Question: I need to write a code that reads a txt file (containing 2 columns, the 1st column is int type, the second one is double type)
13 2.7
42 3.1
78 1.6
37 7.8
17 2.7
then prints out a table look like this:
1 | 13 | 2.7
2 | 42 | 3.1
3 | 78 | 1.6
4 | 37 | 7.8
5 | 17 | 2.7
But after running the code, the out put is like:

I dont understand why this happen. Could someone please show me where i did wrong? Thank you. Here is the code:
'''
#include <iostream>
#include <fstream>
#include <string>
#include <iomanip>
using namespace std;
int main()
{
ifstream in_file;
string filename;
const int NUM_LINES = 10;
const int NUM_COLUMNS = 2;
const int COLUMN_WIDTH = 10;
cout << "In order to process, please enter the file name: ";
cin >> filename;
in_file.open(filename.c_str());
if (!in_file.is_open())
{
cout << "Cannot open file" << endl;
}
else
{
for (int k = 0; k < NUM_LINES; ++k)
{
int intValue;
double doubleValue;
in_file >> intValue >> doubleValue;
cout << setw(COLUMN_WIDTH) << (k + 1) << " | ";
cout << setw(COLUMN_WIDTH) << intValue << " | ";
cout << setw(COLUMN_WIDTH) << doubleValue << endl;
}
}
system("pause");
return 0;
}
'''
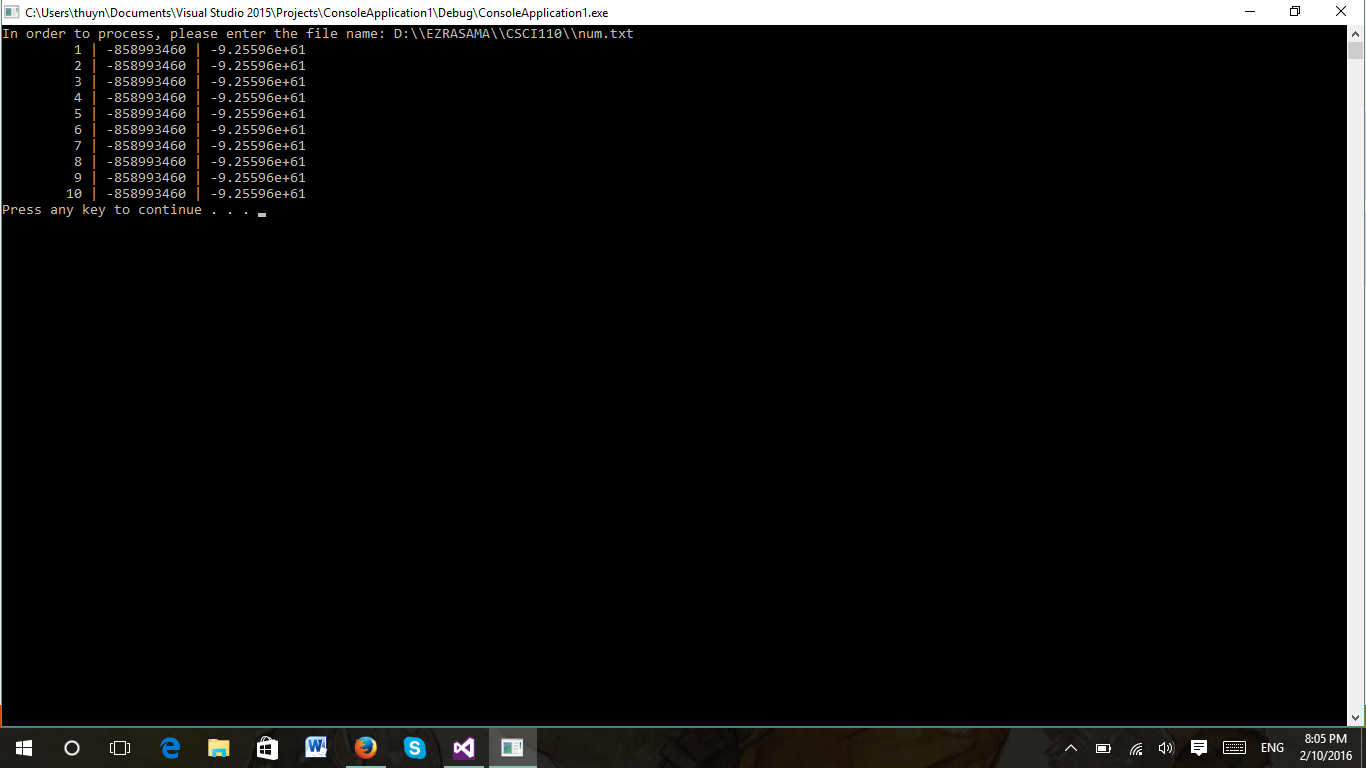
Answer: The code runs as intended on my machine. I believe that you have characters in your file, perhaps some formatting or header for the data that you did not account for.